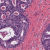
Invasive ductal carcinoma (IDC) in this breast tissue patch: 0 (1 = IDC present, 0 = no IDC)